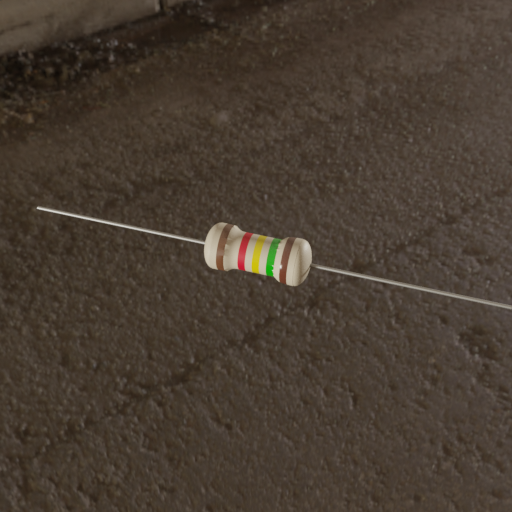
Resistor colour bands (in order): brown, red, yellow, green, brown